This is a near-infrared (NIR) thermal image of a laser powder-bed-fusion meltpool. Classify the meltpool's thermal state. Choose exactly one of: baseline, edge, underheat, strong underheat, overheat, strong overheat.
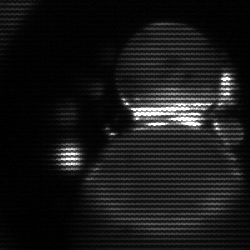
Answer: edge